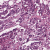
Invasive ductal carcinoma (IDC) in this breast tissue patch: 1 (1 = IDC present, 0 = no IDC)